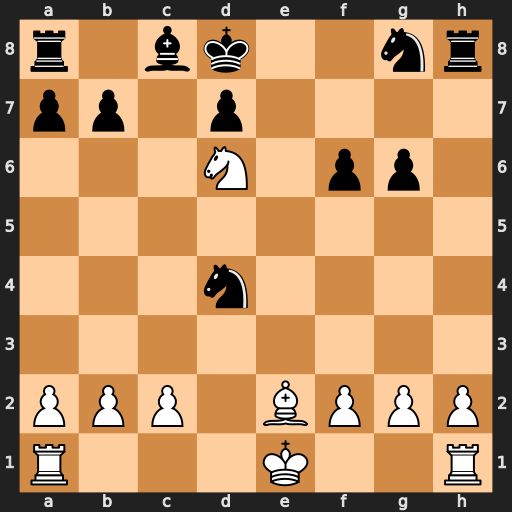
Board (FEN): r1bk2nr/pp1p4/3N1pp1/8/3n4/8/PPP1BPPP/R3K2R
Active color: w
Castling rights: KQ
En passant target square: -
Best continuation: Nf7+ Ke7 Nxh8